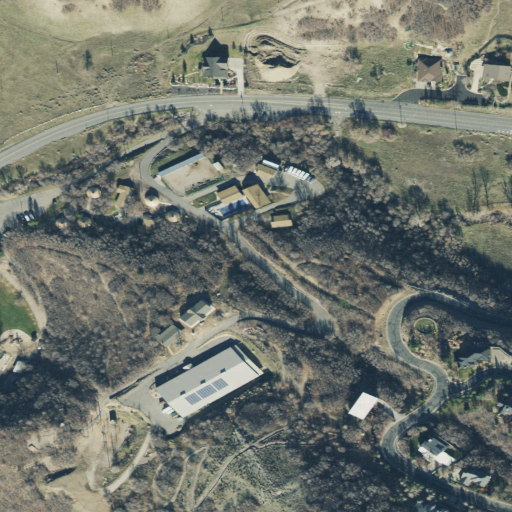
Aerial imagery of valley in Utah named Perkins Hollow containing shrub, low intensity development, deciduous forest, open development, woody wetlands, medium intensity development, pasture, and evergreen forest